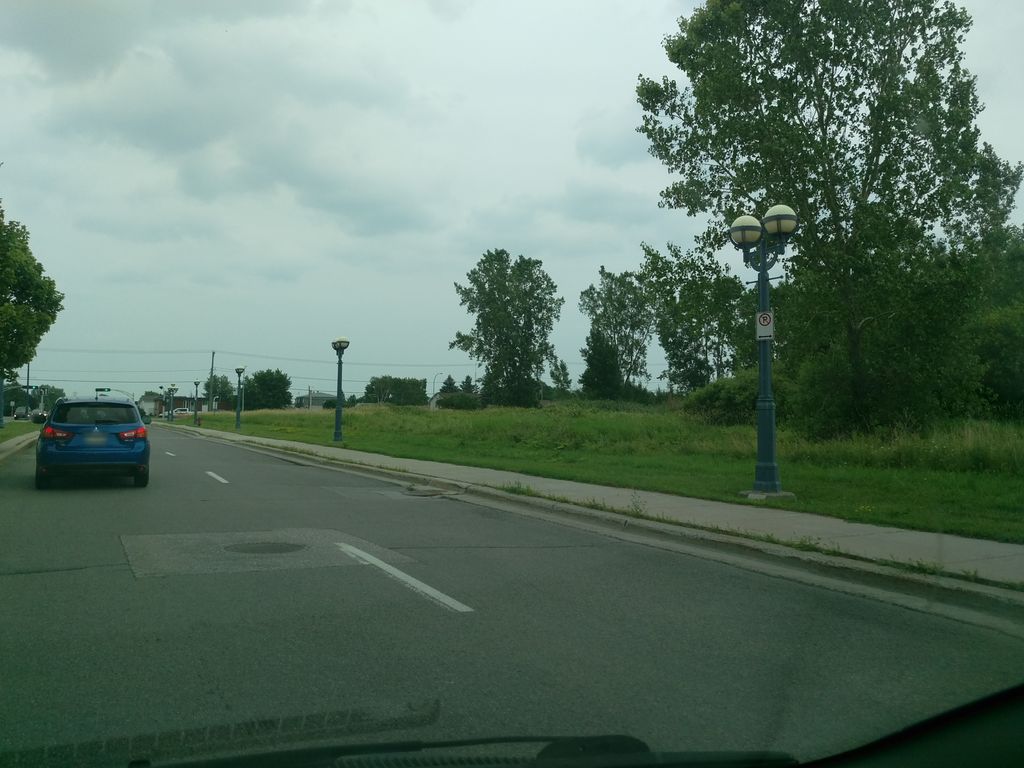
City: ottawa-gatineau